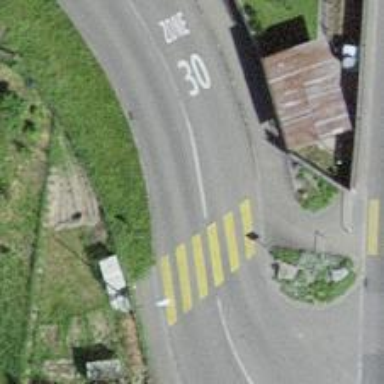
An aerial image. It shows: Uncontrolled zebra crossing on the road.